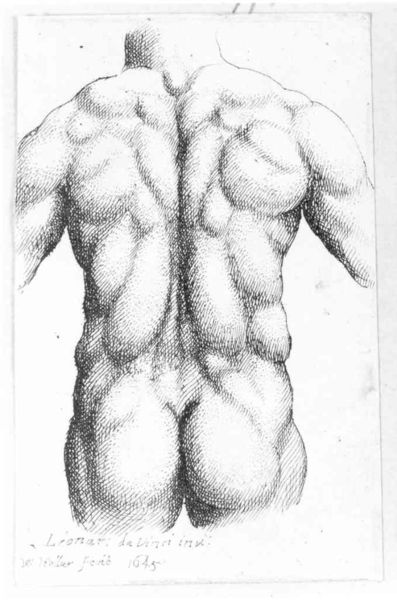
Titel: Ein menschlicher Rumpf von hinten
Künstler: Wenzel Hollar
Standort: Karlsruhe
Institution: Staatliche Kunsthalle Karlsruhe
Schlagwörter: akt, dunkel, haut, kopf, körper, mann, nackt, nackter, schatten, weiß, grau, hell, licht, nacht, rücken, schwarz, skizze, zeichnung, anatomie, arm, arme, mensch, rückgrat, hals, signatur, schlank, schulter, schultern, beine, taille, bein, gesäß, hintern, schrift, modell, ansicht, studie, backen, grafik, graphik, linien, nacken, detail, muskeln, datum, oberkörper, striche, fett, muskulös, hüften, antike, linie, detailliert, rückseite, arsch, hinten, pobacken, rückenfigur, torso, wirbelsäule, podex, druck, schwarzweiss, schraffur, radierung, stich, bleistift, medizin, entwurf, rückansicht, männlich, muskel, stark, maskulin, schraffierung, details, muskulatur, lehre, proportionen, michelangelo, hinterteil, leonardo, da vinci, leonardo da vinci, strichzeichnung, datiert, bizeps, torsp, beule, beulen, stränge, vinci, männerkörper, hal, halswirbel, kein, definiert, po, mukel, da, knackig, gesäs, 1645, zeichng, rückgrad, hiter, beinansatz, rückrat, böeistift, muskln, rückenmuskulatur, muskelstudie, wirkelsäule, sehr muskulös, armansatz, deffiniert, leonar, sränge, errector, spinale, latissimus